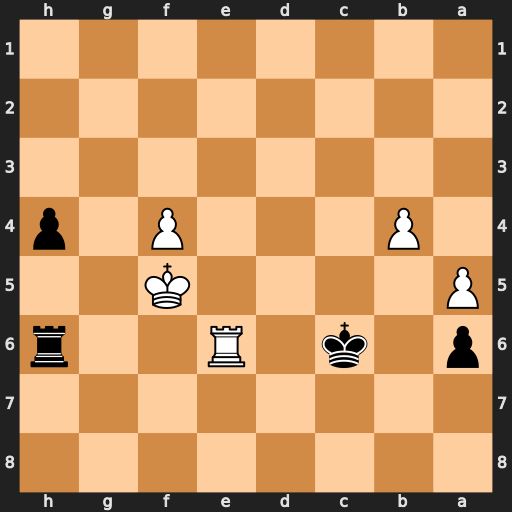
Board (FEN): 8/8/p1k1R2r/P4K2/1P3P1p/8/8/8
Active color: b
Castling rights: -
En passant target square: -
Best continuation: Rxe6 Kxe6 h3 f5 h2